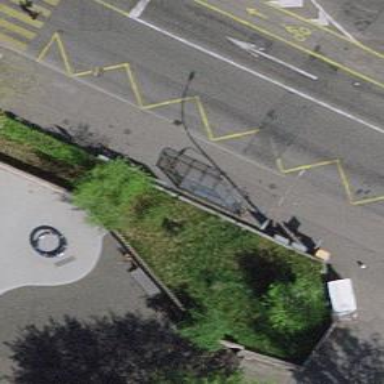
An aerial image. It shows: Bus stop with sheltered platform for public transport.